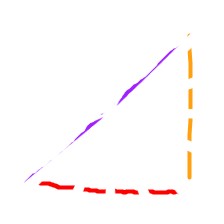
Shape: triangle